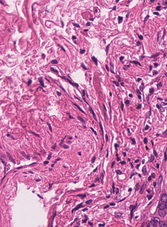
Tumor epithelial tissue: no
Tumor-associated stroma tissue: yes
Normal tissue: no